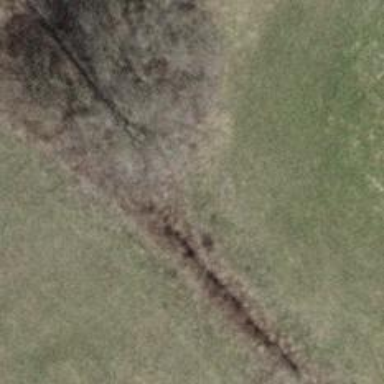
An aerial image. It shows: Ditch in the surroundings.